Question: I have the following user:
'''
{
"_id" : "admin.root",
"user" : "root",
"db" : "admin",
"roles" : [
{
"role" : "root",
"db" : "admin"
}
]
}
'''
And for my database:
'''
{
"_id" : "mydb.mydbDbOwner",
"user" : "mydbDbOwner",
"db" : "mydb",
"roles" : [
{
"role" : "dbOwner",
"db" : "mydb"
}
]
}
'''
I can't connect via Robomongo on localhost:

The same goes for...
'''
Database: mydb
User Name: root
Database: mydb
User Name: mydbDbOwner
'''
How can I fix this problem?
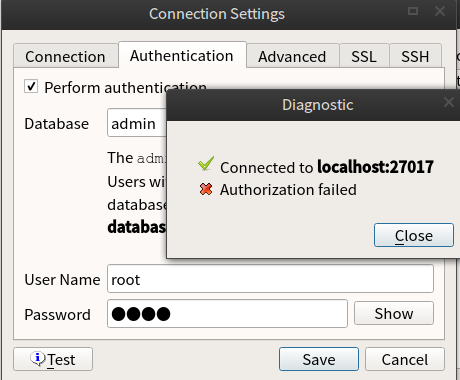
Answer: I was experiencing exactly the same issue on Mac. I removed the Robomongo client and download the latest version from their website. It just works :)